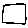
Label: square